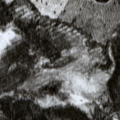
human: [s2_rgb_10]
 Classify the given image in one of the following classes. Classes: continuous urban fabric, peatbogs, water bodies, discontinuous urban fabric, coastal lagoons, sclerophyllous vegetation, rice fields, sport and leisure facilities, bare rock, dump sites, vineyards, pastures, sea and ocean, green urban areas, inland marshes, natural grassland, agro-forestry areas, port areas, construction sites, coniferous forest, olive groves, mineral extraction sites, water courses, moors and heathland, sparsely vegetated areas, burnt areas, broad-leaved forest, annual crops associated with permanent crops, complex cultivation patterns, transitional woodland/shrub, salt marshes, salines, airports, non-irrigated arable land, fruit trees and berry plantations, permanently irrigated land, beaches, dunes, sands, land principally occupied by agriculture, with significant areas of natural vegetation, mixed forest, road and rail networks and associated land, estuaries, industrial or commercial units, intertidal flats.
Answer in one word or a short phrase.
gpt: coniferous forest, mixed forest